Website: lowes
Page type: review-order
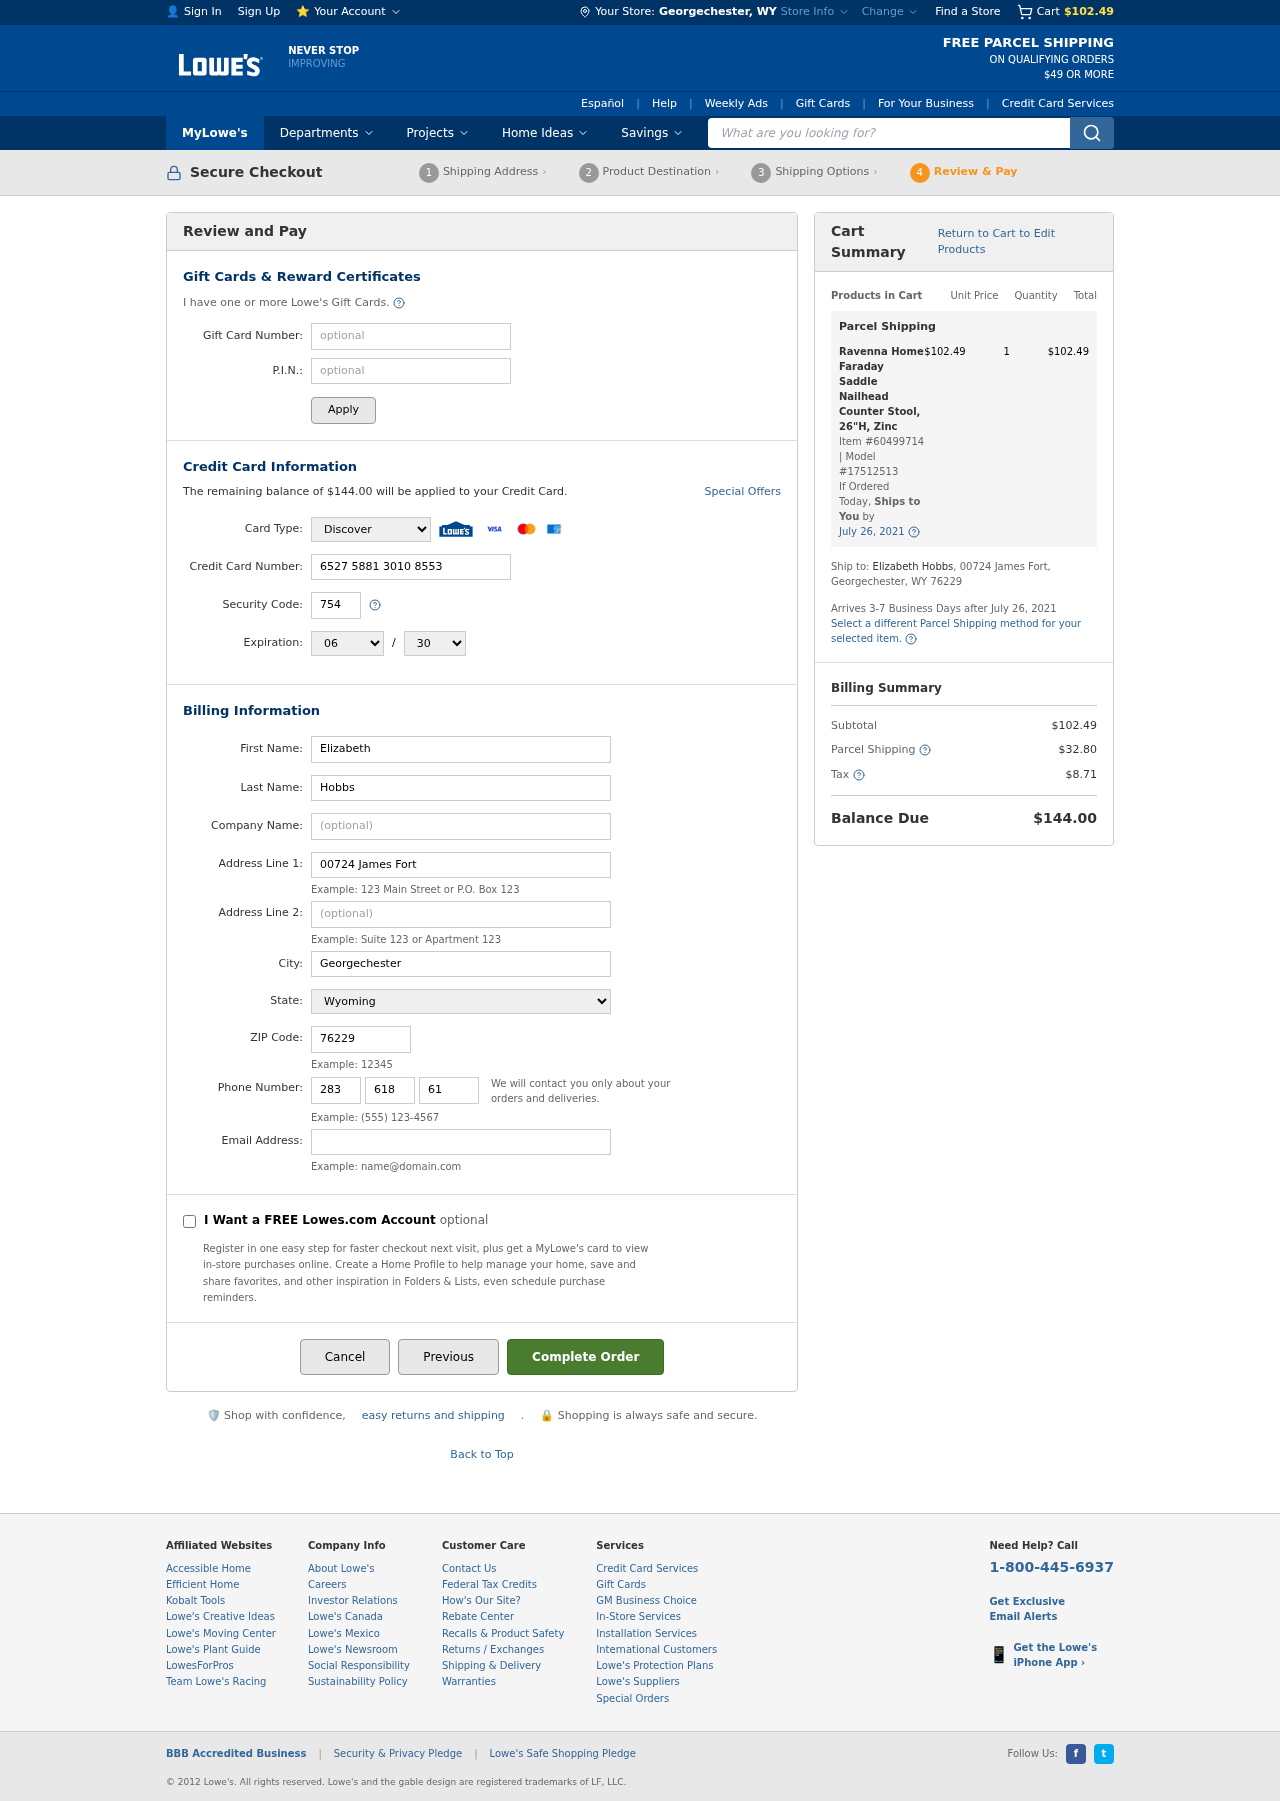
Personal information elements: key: PII_CARD_CVV
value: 754
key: PII_CARD_EXPIRY_MONTH
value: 06
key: PII_CARD_EXPIRY_YEAR
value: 30
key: PII_CARD_NUMBER
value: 6527 5881 3010 8553
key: PII_CARD_TYPE
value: Discover
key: PII_CITY
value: Georgechester
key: PII_CITY_STATE
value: Georgechester, WY
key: PII_EMAIL
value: elizabeth_hobbs@gmail.com
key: PII_FIRSTNAME
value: Elizabeth
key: PII_LASTNAME
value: Hobbs
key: PII_PHONE_AREA
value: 283
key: PII_PHONE_PREFIX
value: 618
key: PII_PHONE_SUFFIX
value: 6118
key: PII_POSTCODE
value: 76229
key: PII_STATE
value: Wyoming
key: PII_STREET
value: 00724 James Fort
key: PII_STREET2
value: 00724 James Fort
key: PII_FULLNAME2
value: Elizabeth Hobbs
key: PII_STATE_ABBR
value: WY
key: PII_POSTCODE_FULL
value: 76229
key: PII_CITY_STATE_ZIP
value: Georgechester, WY 76229
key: PII_POSTCODE_NUMERIC
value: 76229
Product elements: key: PRODUCT1_NAME
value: Ravenna Home Faraday Saddle Nailhead Counter Stool, 26"H, Zinc
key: PRODUCT1_PRICE
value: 102.49
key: PRODUCT1_QUANTITY
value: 1
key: PRODUCT1_ITEM_NUMBER
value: Item #60499714
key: PRODUCT1_MODEL_NUMBER
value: Model #17512513
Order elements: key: ORDER_SUBTOTAL
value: $102.49
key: ORDER_BALANCE_DUE
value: $144.00
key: ORDER_SHIPPING_DATE
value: July 26, 2021
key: ORDER_ITEM_TOTAL
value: $102.49
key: ORDER_SHIPPING_DATE2
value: July 26, 2021
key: ORDER_SHIPPING_COST
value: $32.80
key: ORDER_TAX
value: $8.71
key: ORDER_TOTAL
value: $144.00
Search elements: key: HEADER_SEARCH
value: What are you looking for?